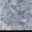
Piece: xx